Question: While using firefox, I have placeholders in a registration input, just above the registration form is my menu, when I hover over the drop-down menu the placeholder appears on top.
I've tried messing about with the z-indexes but this doesn't seem to be the problem. All other parts of the input field are hidden behind the drop-down menu but not the placeholder.
I've also tried adding z-indexes to
'''
::-webkit-input-placeholder {}
::-moz-placeholder {}
:-ms-input-placeholder {}
input:-moz-placeholder {}
'''
but to no avail.
I'd preferably like to achieve this without resorting to Javascript.

Jsfiddle quick demonstration: <URL>
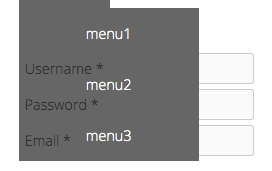
Answer: Give to . It solves the problem.
Any z-index is useless unless accompanied by 'position'.